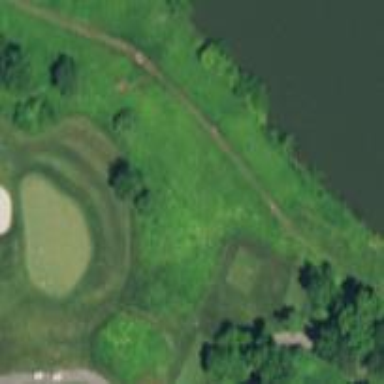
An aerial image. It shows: Rough area in golf course.